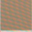
Piece: xx